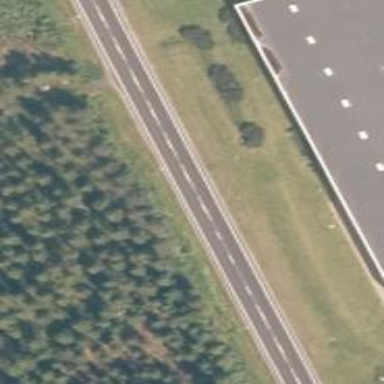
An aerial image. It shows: Secondary road with asphalt surface.